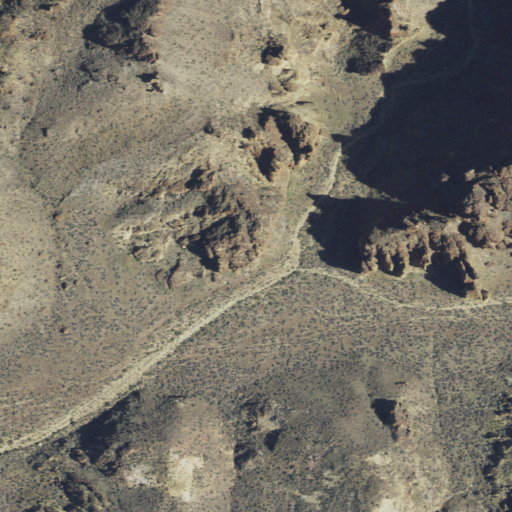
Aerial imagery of valley in Oregon named Painted Canyon containing shrub, grassland, and evergreen forest